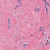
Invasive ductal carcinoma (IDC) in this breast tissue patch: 1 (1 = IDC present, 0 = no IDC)